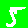
Digit: 5